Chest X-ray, PA view. Patient: 32 years old, sex F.
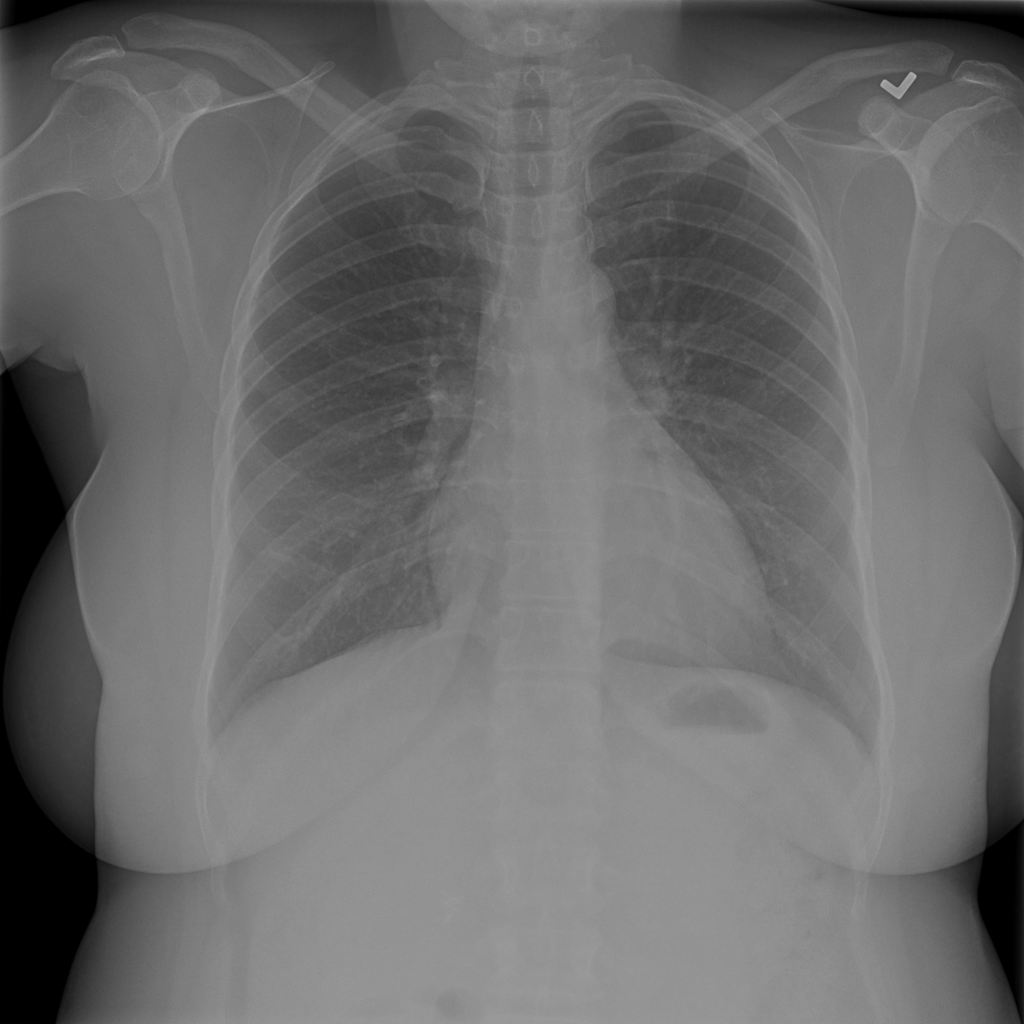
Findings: No Finding